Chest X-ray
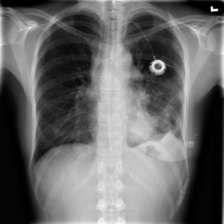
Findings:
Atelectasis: negative
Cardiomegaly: negative
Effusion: negative
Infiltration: negative
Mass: negative
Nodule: negative
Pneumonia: negative
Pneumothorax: negative
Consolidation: negative
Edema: negative
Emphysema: negative
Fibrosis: negative
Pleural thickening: negative
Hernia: negative